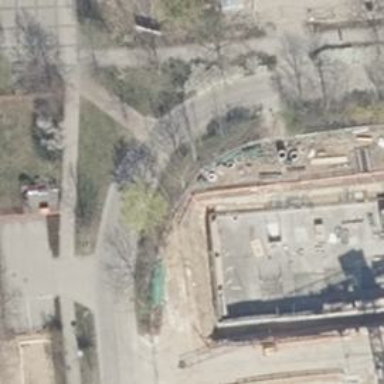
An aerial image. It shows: Sidewalk.